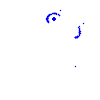
Particle: proton